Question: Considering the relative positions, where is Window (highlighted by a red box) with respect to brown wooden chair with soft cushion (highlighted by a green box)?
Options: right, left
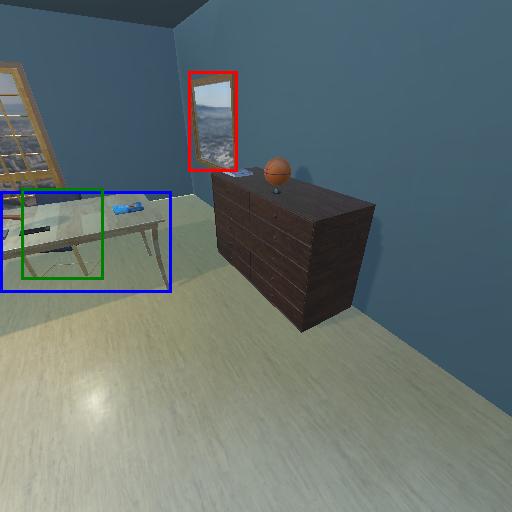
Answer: right